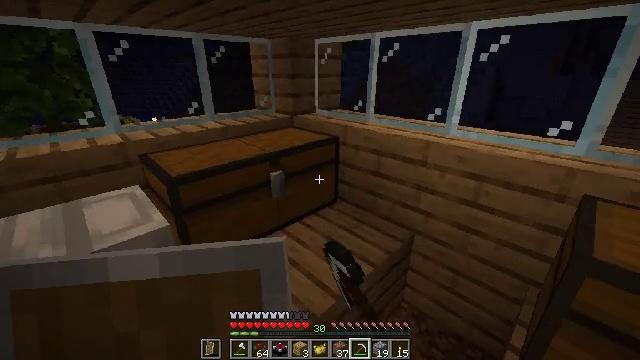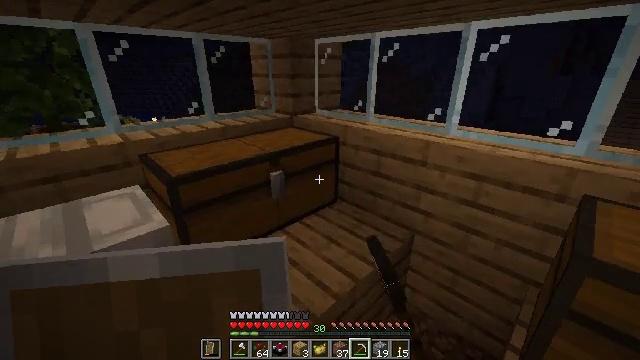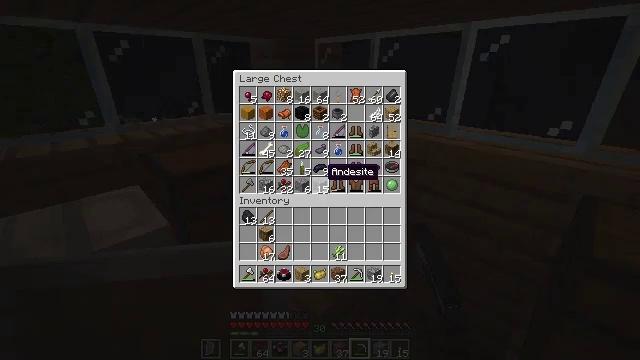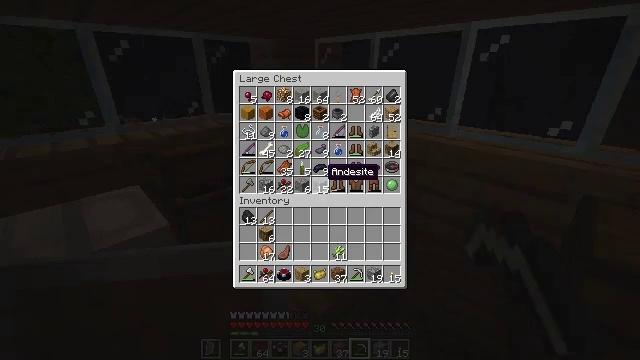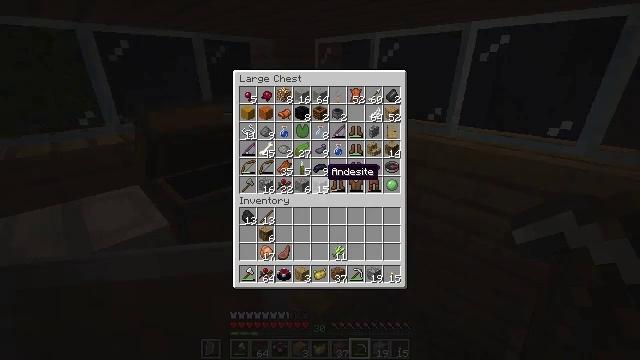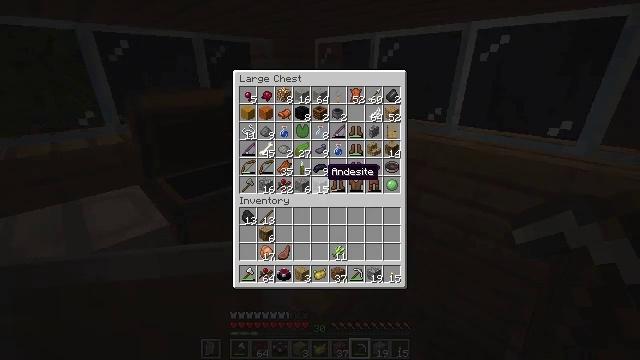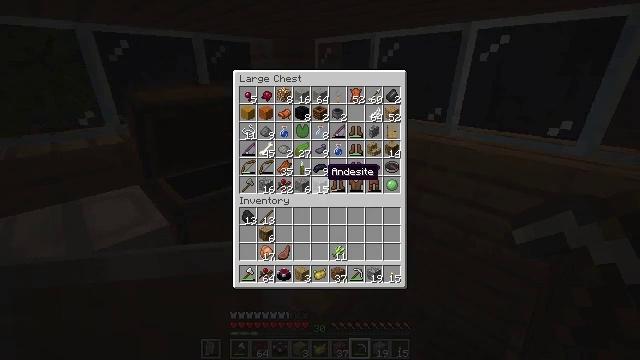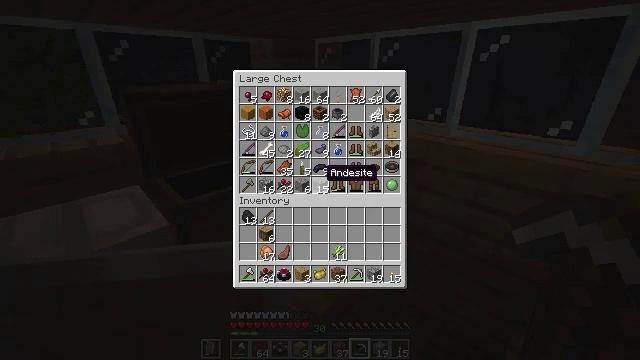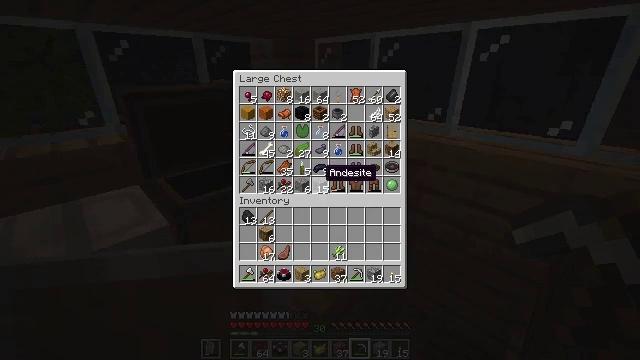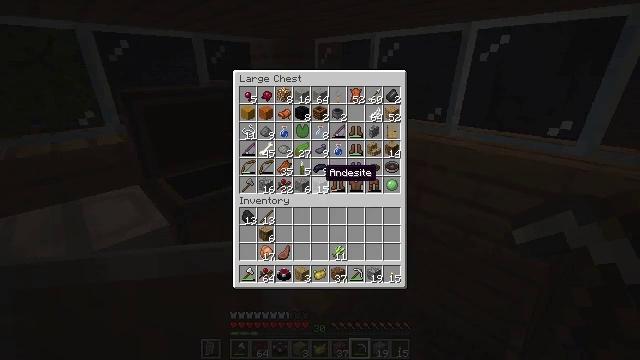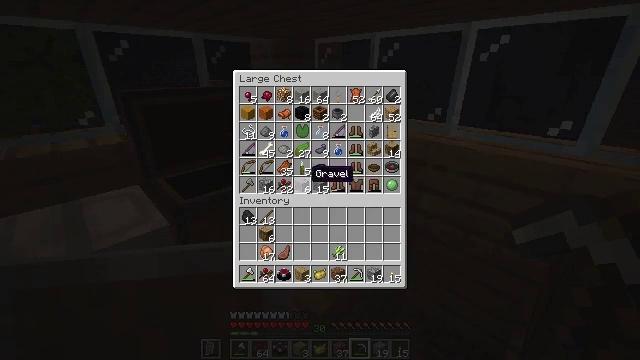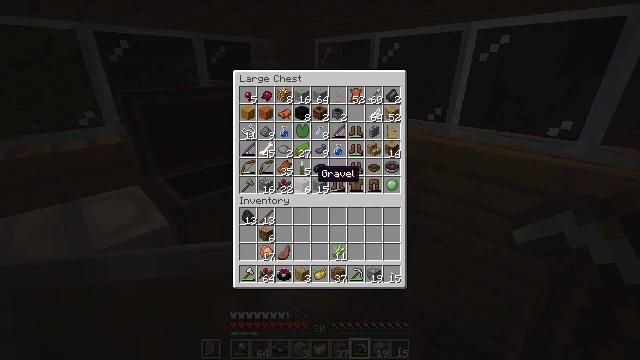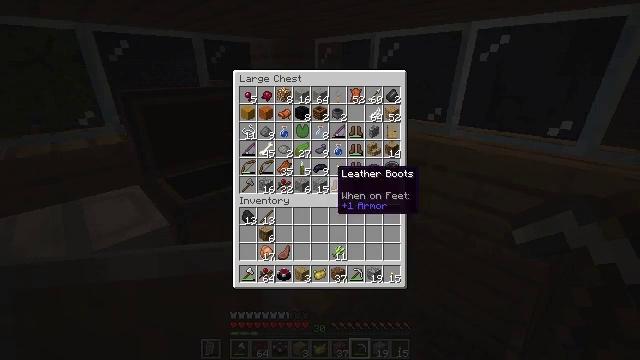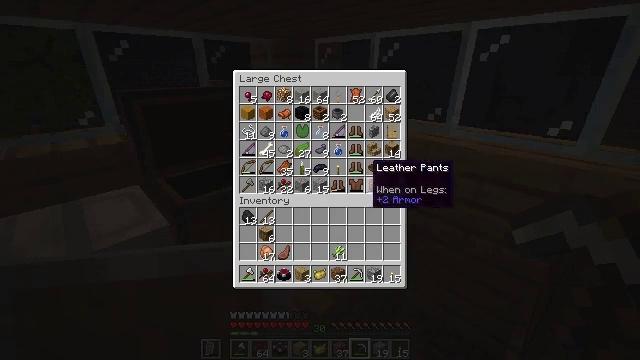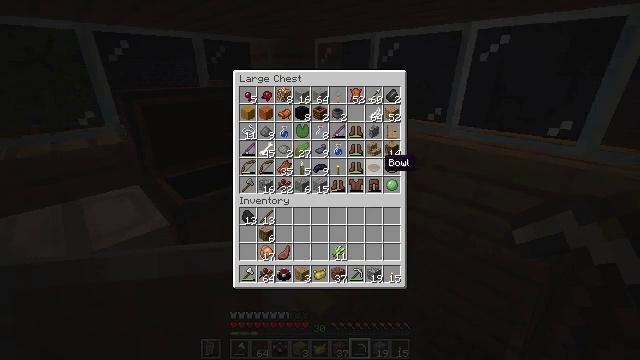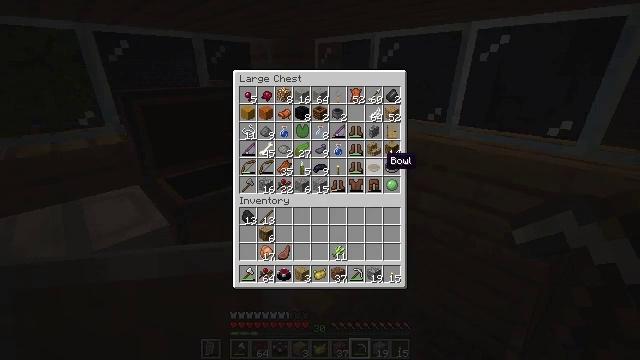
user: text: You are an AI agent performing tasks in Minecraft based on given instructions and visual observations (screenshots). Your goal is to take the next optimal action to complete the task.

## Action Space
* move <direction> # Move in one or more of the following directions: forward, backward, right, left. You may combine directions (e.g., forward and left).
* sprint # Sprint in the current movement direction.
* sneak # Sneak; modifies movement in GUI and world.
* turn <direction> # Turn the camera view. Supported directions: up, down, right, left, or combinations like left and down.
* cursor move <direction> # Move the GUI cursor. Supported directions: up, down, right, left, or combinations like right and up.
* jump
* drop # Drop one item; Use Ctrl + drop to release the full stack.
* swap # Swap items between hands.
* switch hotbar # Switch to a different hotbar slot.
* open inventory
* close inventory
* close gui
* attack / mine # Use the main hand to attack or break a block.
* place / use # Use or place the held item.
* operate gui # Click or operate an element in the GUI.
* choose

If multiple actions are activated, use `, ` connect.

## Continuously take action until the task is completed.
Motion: motion action
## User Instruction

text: Get dirt block.
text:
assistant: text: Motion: no_op
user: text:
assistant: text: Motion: open gui
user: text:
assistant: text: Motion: no_op
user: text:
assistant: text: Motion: no_op
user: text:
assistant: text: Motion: no_op
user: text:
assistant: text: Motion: no_op
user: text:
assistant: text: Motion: no_op
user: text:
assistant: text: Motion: no_op
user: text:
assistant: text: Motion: no_op
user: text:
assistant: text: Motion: cursor move left
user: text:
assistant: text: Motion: no_op
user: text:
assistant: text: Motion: cursor move right
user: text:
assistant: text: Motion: cursor move right
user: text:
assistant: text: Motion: cursor move right
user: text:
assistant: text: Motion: no_op
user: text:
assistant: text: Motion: no_op
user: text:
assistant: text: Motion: no_op
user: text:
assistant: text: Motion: cursor move left
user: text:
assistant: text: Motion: no_op
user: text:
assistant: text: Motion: no_op
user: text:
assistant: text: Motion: no_op
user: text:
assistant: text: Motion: no_op
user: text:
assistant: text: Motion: no_op
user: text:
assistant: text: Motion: no_op
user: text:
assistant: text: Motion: no_op
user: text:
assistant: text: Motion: no_op
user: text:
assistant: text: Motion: no_op
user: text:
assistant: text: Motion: no_op
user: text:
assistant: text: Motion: no_op
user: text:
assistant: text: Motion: no_op